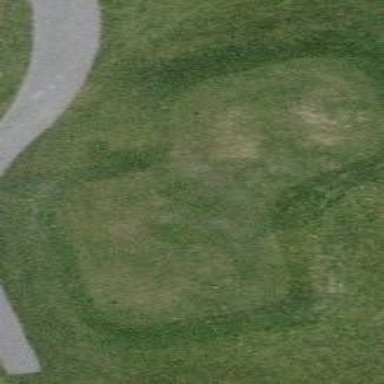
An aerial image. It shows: Grassy area designated as golf tee.